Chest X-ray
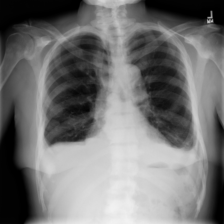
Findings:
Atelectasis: negative
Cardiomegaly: negative
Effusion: negative
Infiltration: negative
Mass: negative
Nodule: negative
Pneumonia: negative
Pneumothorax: negative
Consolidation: negative
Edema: negative
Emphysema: negative
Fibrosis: negative
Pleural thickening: negative
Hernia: negative